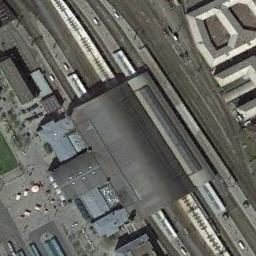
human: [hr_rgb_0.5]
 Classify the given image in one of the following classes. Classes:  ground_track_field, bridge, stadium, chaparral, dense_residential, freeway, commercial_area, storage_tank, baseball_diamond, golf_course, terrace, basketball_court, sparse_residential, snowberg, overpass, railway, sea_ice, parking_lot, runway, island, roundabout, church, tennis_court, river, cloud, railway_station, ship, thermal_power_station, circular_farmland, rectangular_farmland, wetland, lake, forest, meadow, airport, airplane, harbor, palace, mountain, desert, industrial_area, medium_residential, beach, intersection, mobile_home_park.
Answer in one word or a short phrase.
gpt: railway_station